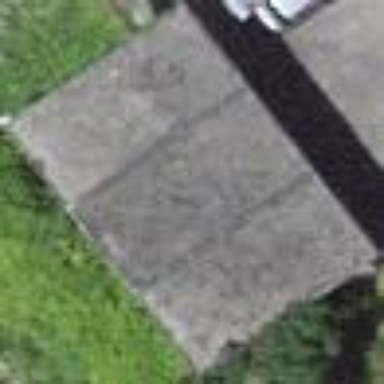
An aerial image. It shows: Garage.